Question: For some reason VS 2013 is completely ignoring my changes to the file.
Namely, even if I comment a whole section out it would still execute it!

I tried:
- - -
Note: I am developing a cross platform application using Xamarin and VS.
Would appreciate any help!
Thanks
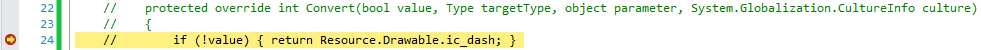
Answer: I doubt this question or answer would help anyone but here goes...
I had to update my SDK from the Android SDK Manager:
1. Open Android SDK Manager
2. Under Tools tick the checkbox next to the most recent Rev. ( I installed 23.0.5)
3. Click "Install packages..."
After having the problem I described I noticed few other really strange things. For example VS would not let me modify any of my drawables. If I tried to delete, add or rename any drawable VS would get stuck and the only way to solve this was to force stop it.
Here is the bug for this issue <URL>.
Once I installed the latest SDK everything was well.
Hope this helps